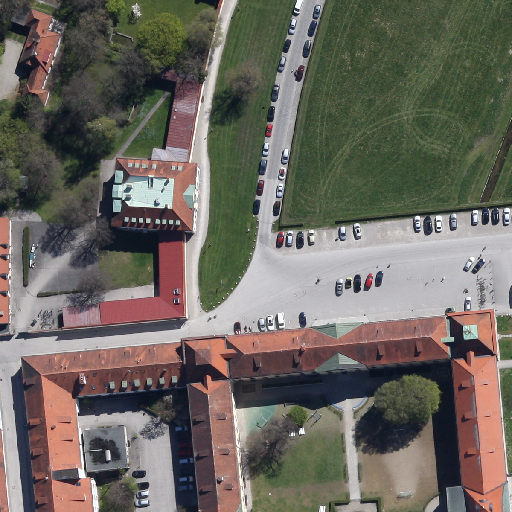
Referring expression: sidewalk along with tree